Interaction volume radius: 5 \u00c5
Interaction volume height: 15 \u00c5
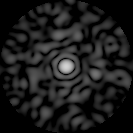
Disorder parameter: 0.8812